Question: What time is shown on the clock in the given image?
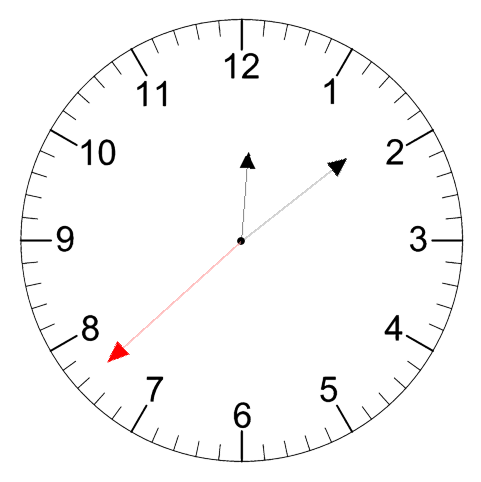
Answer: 12:08:38